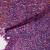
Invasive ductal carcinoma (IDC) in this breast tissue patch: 0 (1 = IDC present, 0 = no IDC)